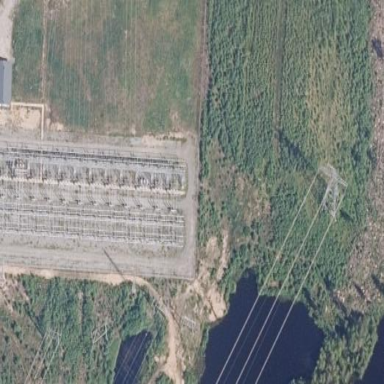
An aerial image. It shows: Switchgear related to power.